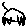
Label: cat